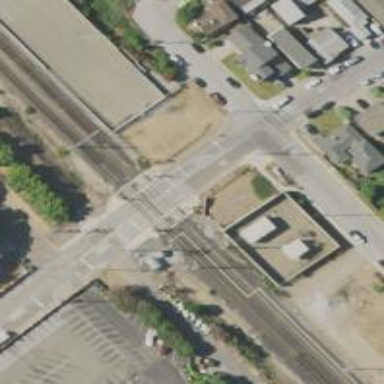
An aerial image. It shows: Railway crossing.